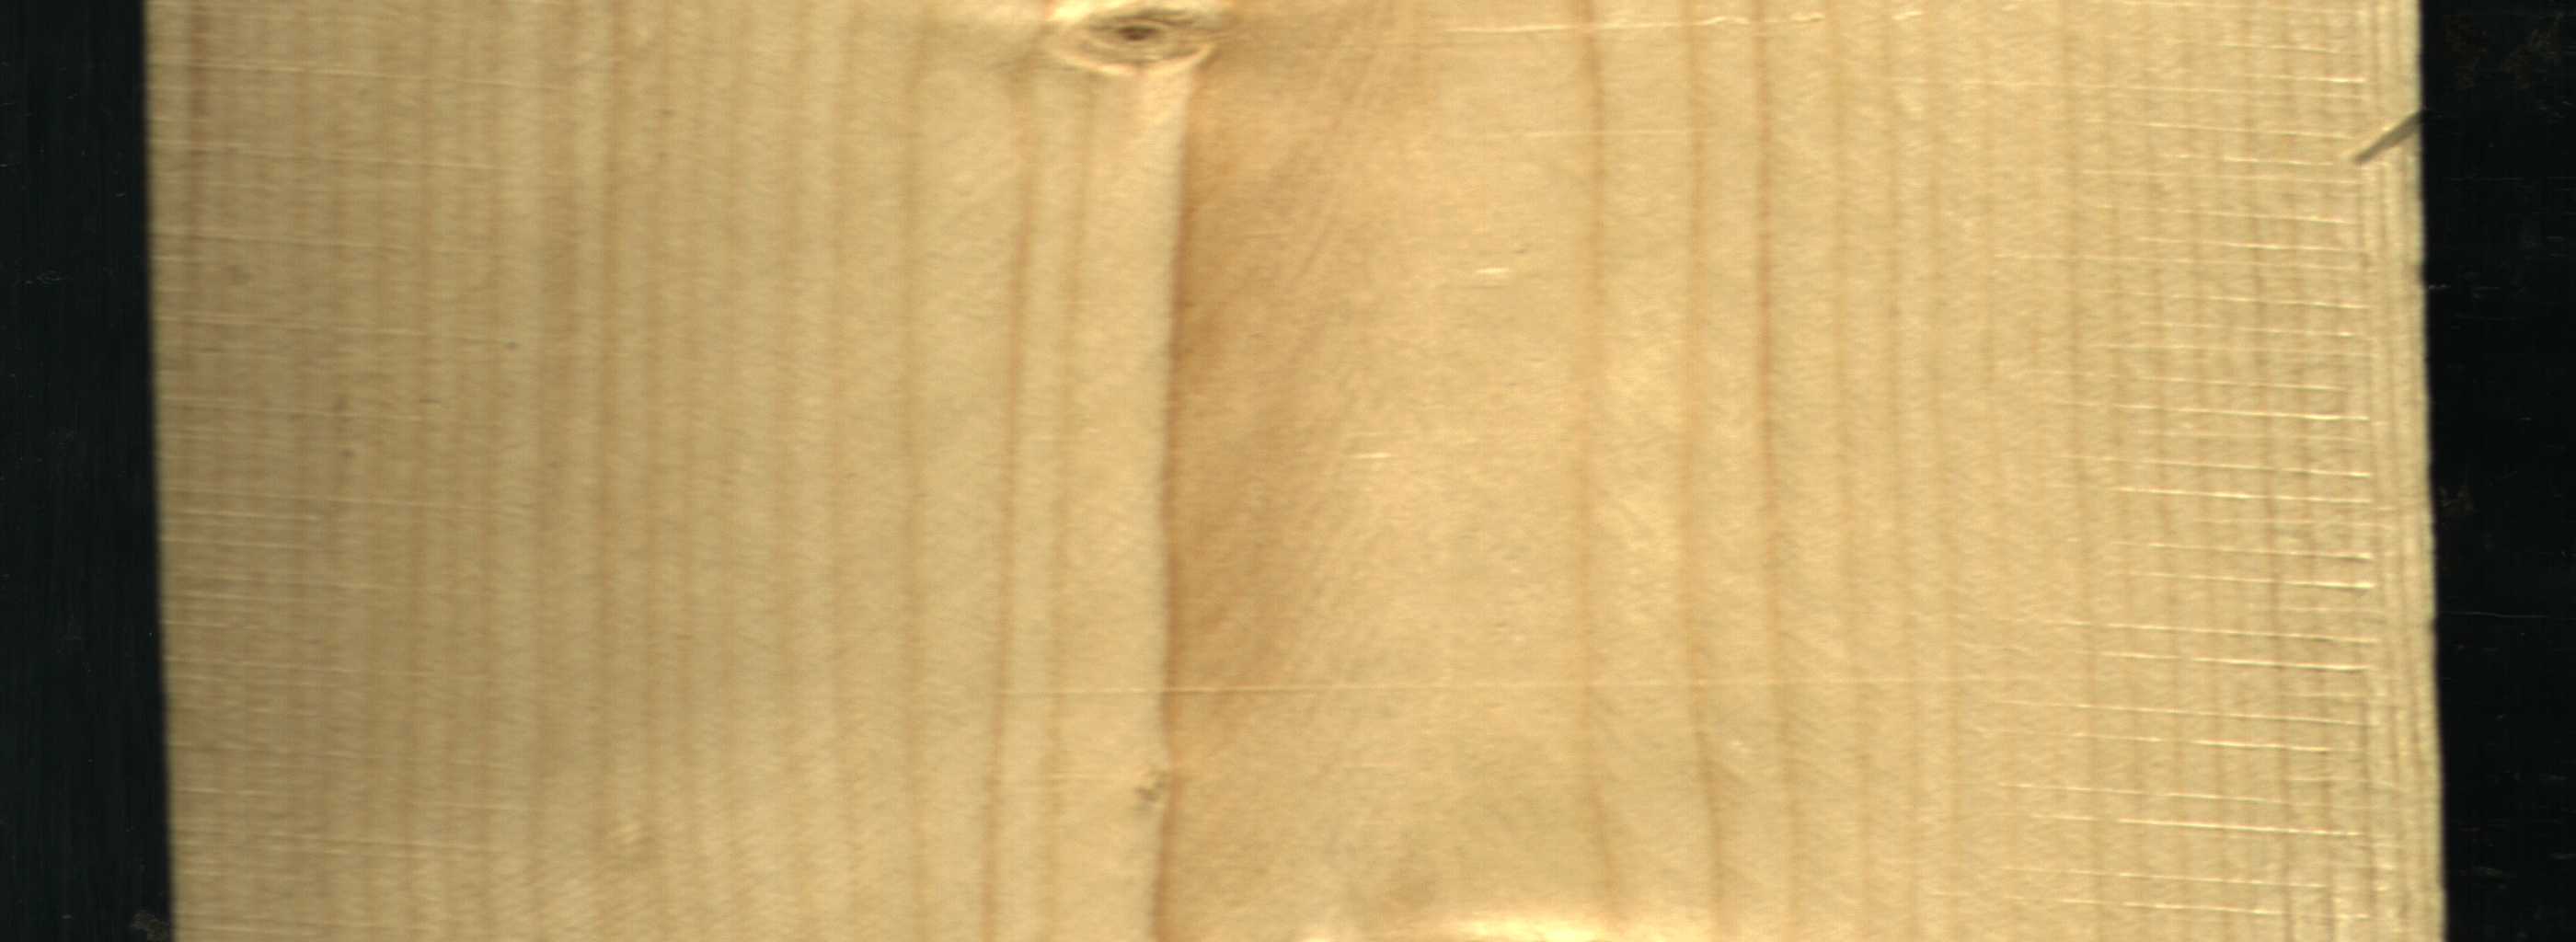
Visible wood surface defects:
Live_Knot